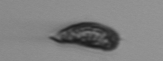
Label: Prorocentrum_triestinum